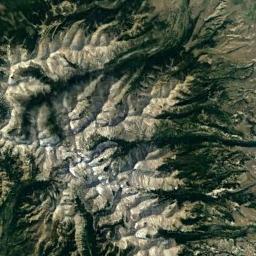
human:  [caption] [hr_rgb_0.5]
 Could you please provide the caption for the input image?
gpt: There is not the even mountain .

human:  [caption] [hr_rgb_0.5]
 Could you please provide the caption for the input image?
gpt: The mountain is consist of half of green plants and half of bare land .

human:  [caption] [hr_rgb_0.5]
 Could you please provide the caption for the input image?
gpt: The mountain is covered with brown mud .

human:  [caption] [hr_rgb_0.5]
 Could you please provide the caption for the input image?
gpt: The folded mountain consists of a number of ridges and valleys and is covered with some vegetation .

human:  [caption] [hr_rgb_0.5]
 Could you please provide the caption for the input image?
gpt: There are many cracks and some green mosses on the brown mountain .